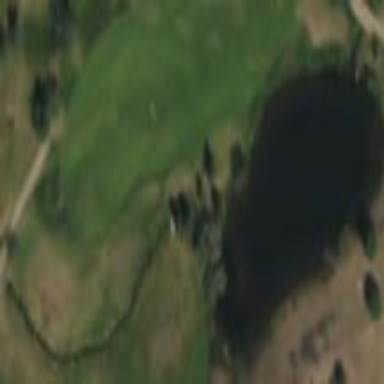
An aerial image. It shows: Water hazard on golf course. The hazard is natural water feature.